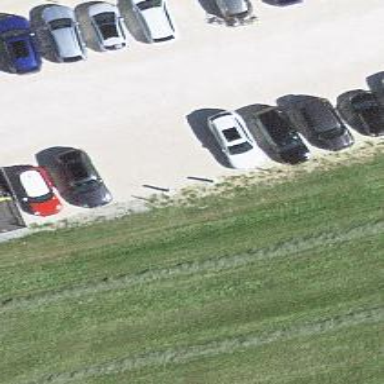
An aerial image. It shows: Charging station.